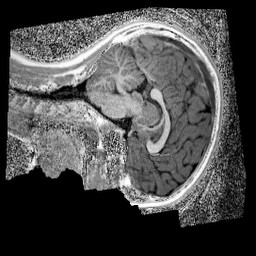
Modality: UNIT1_denoised
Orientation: sagittal
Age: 10
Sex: female
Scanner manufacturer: siemens
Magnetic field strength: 3 T
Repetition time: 4 s
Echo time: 0.00299 s